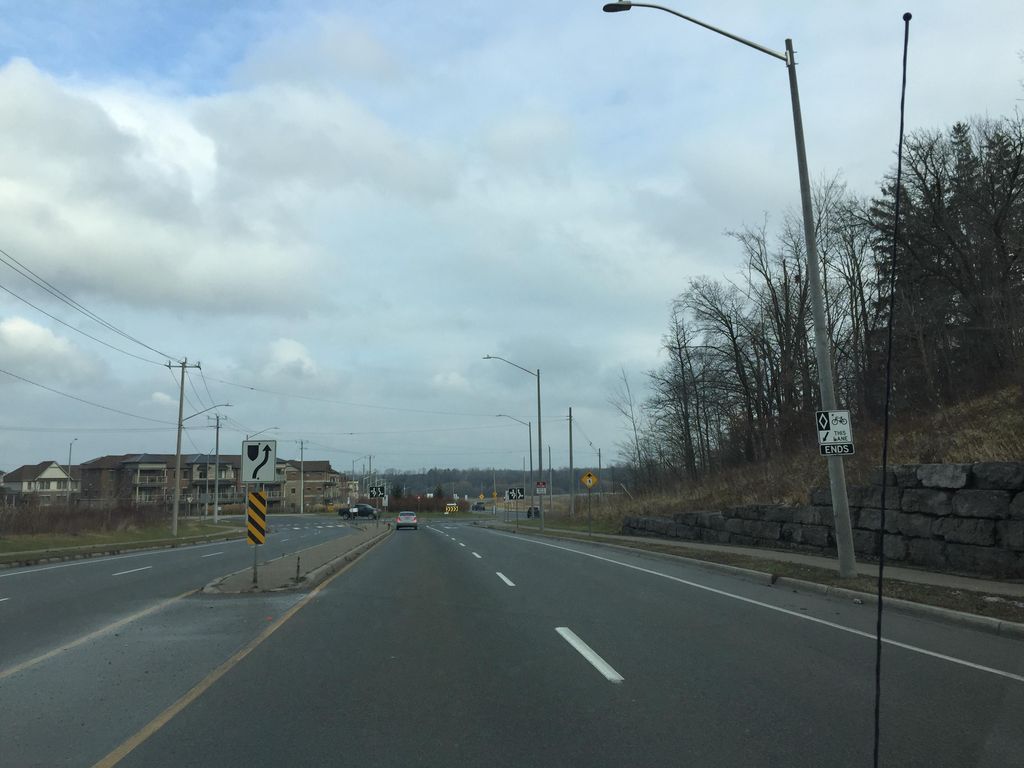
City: kitchener-waterloo